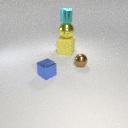
small cyan metal cylinder above large yellow metal sphere